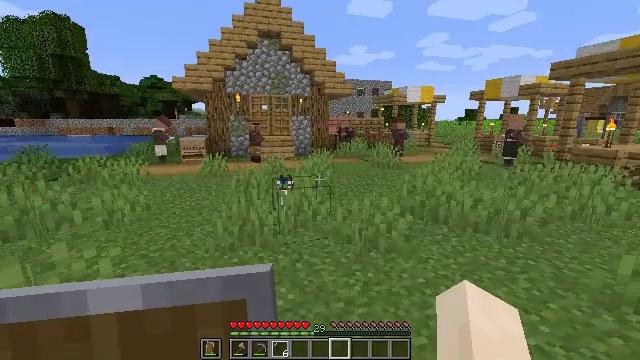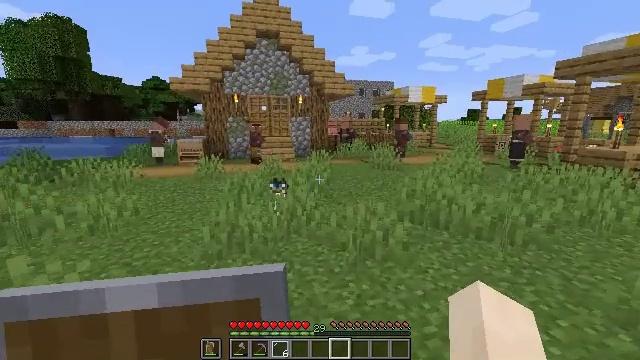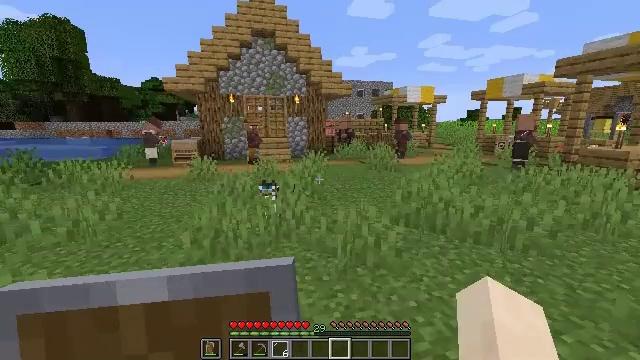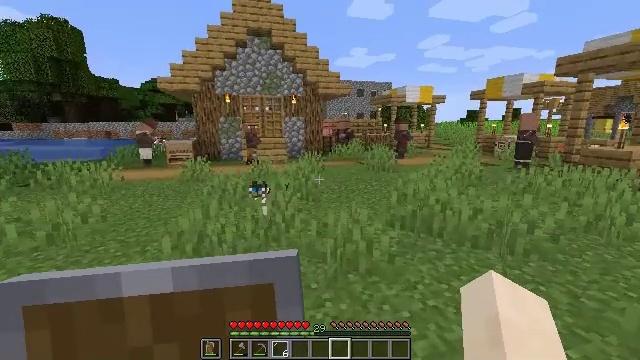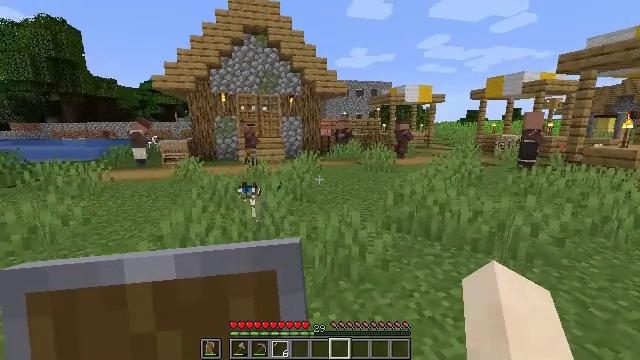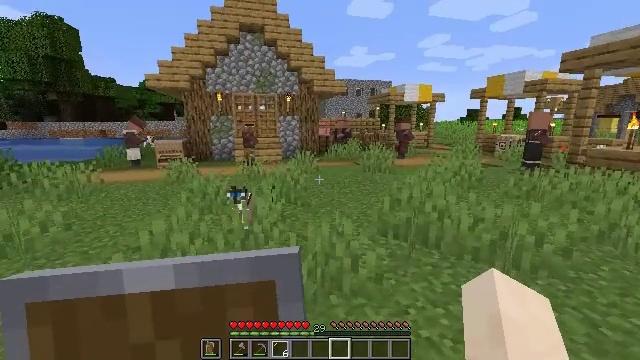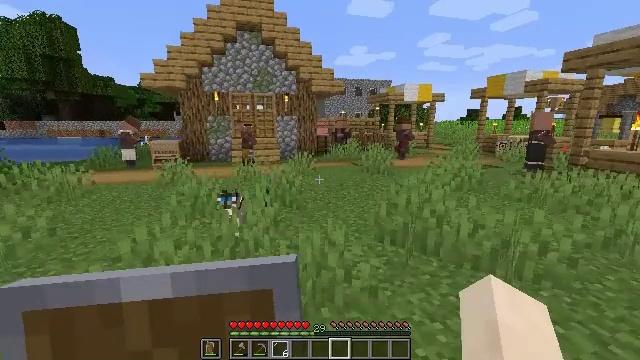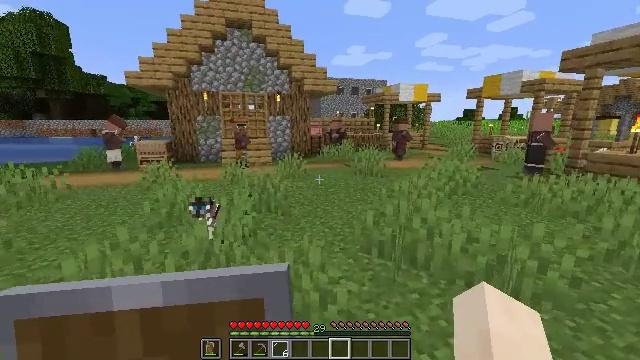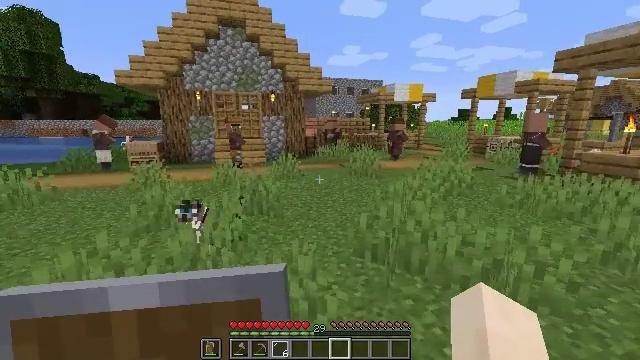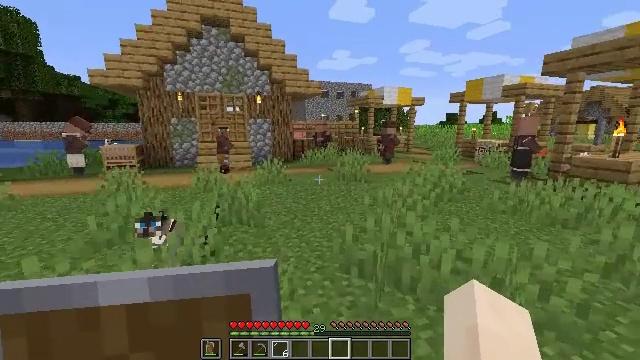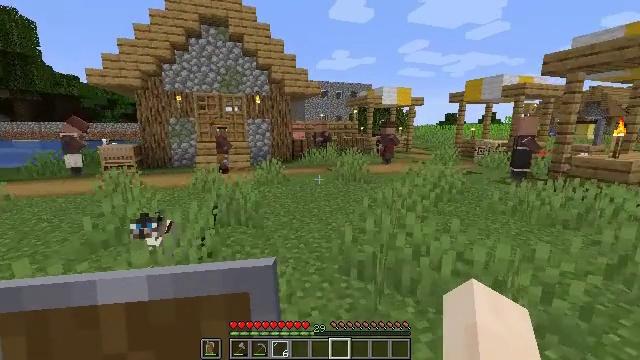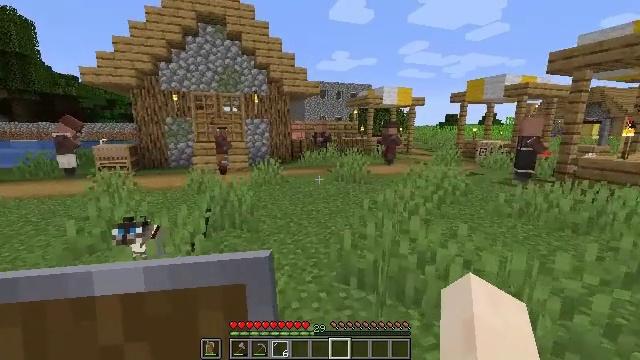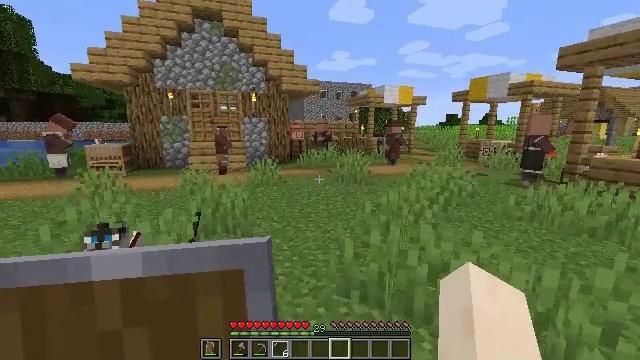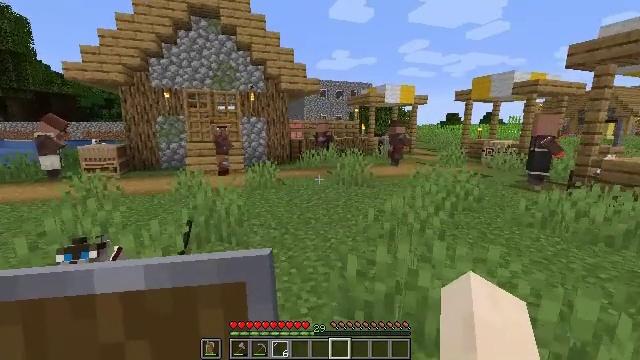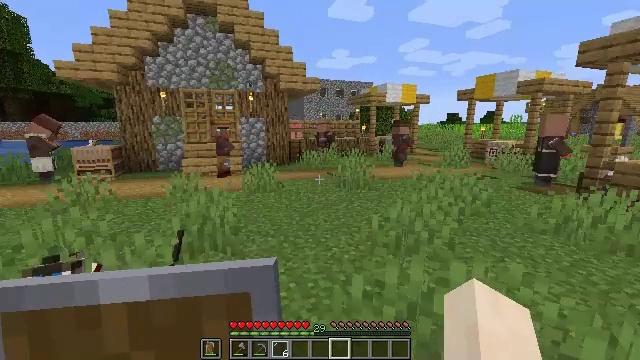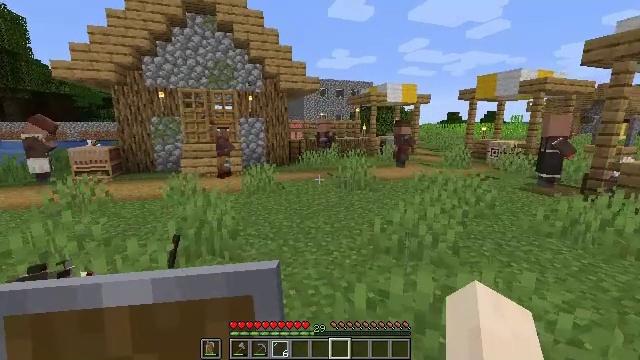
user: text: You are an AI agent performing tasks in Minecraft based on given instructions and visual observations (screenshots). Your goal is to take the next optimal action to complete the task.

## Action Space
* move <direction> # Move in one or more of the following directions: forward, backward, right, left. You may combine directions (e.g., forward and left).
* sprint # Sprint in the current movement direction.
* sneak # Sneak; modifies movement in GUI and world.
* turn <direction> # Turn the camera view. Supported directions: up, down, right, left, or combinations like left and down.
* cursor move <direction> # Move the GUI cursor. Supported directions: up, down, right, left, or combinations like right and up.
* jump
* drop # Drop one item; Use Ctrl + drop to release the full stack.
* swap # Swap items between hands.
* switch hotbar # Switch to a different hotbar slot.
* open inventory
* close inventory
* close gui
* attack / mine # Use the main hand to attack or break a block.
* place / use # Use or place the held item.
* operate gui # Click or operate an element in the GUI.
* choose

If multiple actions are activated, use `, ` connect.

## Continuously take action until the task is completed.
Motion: motion action
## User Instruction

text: Recycle the loom from its place.
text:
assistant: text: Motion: move forward and move right
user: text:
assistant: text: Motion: move forward and move right
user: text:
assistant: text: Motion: move forward and move right
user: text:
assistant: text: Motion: move forward and move right
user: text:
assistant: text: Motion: move forward and move right
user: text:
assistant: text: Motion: move forward and move right
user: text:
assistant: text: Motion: move forward and move right
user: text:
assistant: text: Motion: move forward
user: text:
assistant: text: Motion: move forward, turn right
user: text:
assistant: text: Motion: move forward
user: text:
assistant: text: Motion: move forward
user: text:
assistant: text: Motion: move forward
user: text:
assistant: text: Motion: move forward
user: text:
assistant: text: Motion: move forward
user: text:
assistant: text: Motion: move forward
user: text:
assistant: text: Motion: move forward
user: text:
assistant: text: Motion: move forward
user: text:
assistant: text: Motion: move forward
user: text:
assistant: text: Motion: move forward
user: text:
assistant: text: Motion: move forward
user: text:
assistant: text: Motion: move forward
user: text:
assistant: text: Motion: move forward, turn left
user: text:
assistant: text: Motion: move forward, turn left
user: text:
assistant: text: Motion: move forward, turn left
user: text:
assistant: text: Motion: move forward
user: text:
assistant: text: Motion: move forward
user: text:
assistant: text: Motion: move forward
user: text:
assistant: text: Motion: move forward, turn left
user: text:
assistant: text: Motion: move forward
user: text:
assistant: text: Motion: move forward